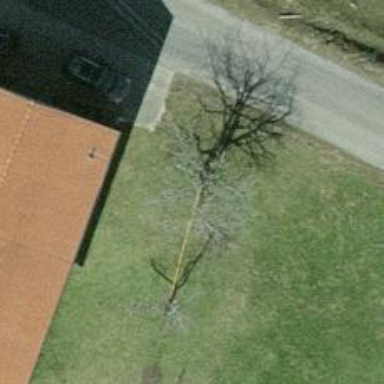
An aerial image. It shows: Urban tree adds touch of nature to the surroundings.